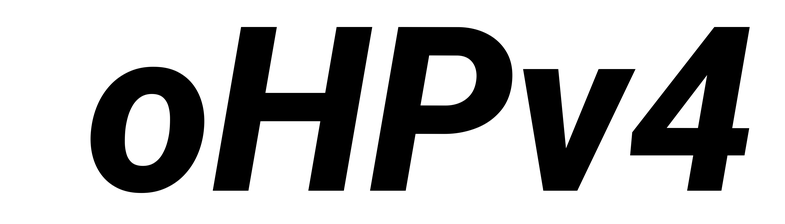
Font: Roboto-Italic_ExtraBold_Italic